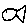
Label: fish